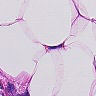
Metastatic tissue present: no